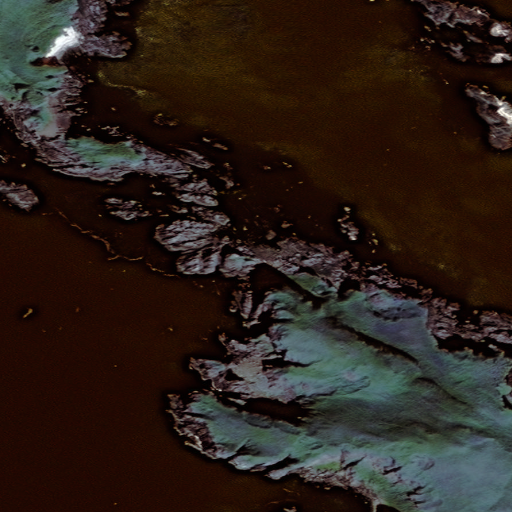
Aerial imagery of island in Alaska named Green Island containing only unknown